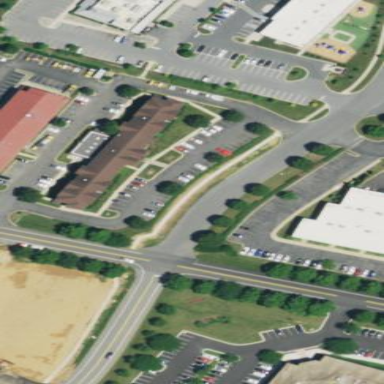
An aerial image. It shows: Building that is motel.